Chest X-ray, PA view. Patient: 80 years old, sex M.
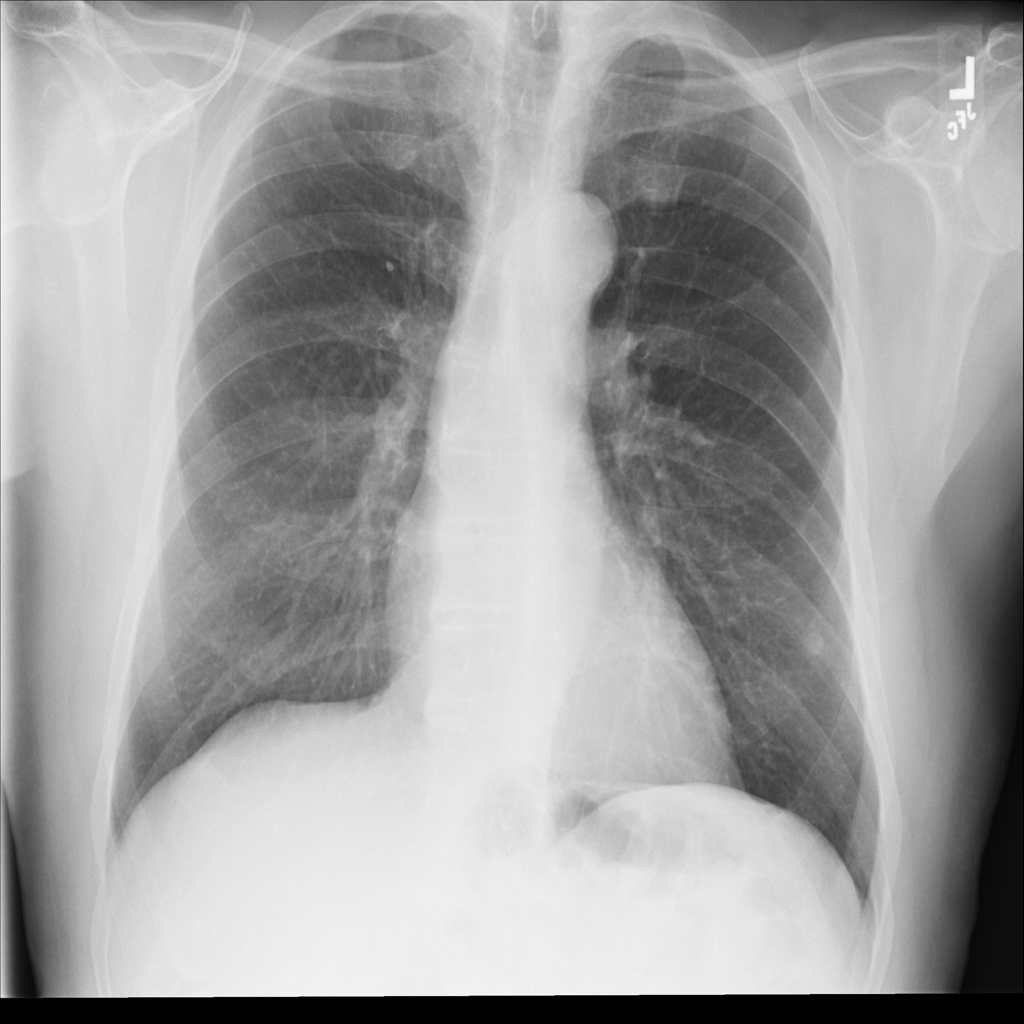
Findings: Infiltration